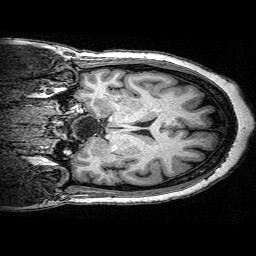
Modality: T1w
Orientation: coronal
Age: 56
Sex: female
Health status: ill
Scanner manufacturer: siemens
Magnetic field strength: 3 T
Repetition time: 0.0025 s
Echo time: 0.00336 s